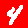
Digit: 4